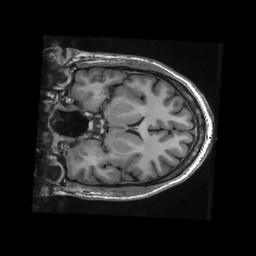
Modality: T1w
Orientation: coronal
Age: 29
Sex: male
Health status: healthy
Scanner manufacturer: ge
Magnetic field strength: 3 T
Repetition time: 0.008372 s
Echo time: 0.003092 s